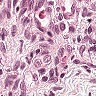
Metastatic tissue present: no